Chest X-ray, AP view. Patient: 62 years old, sex F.
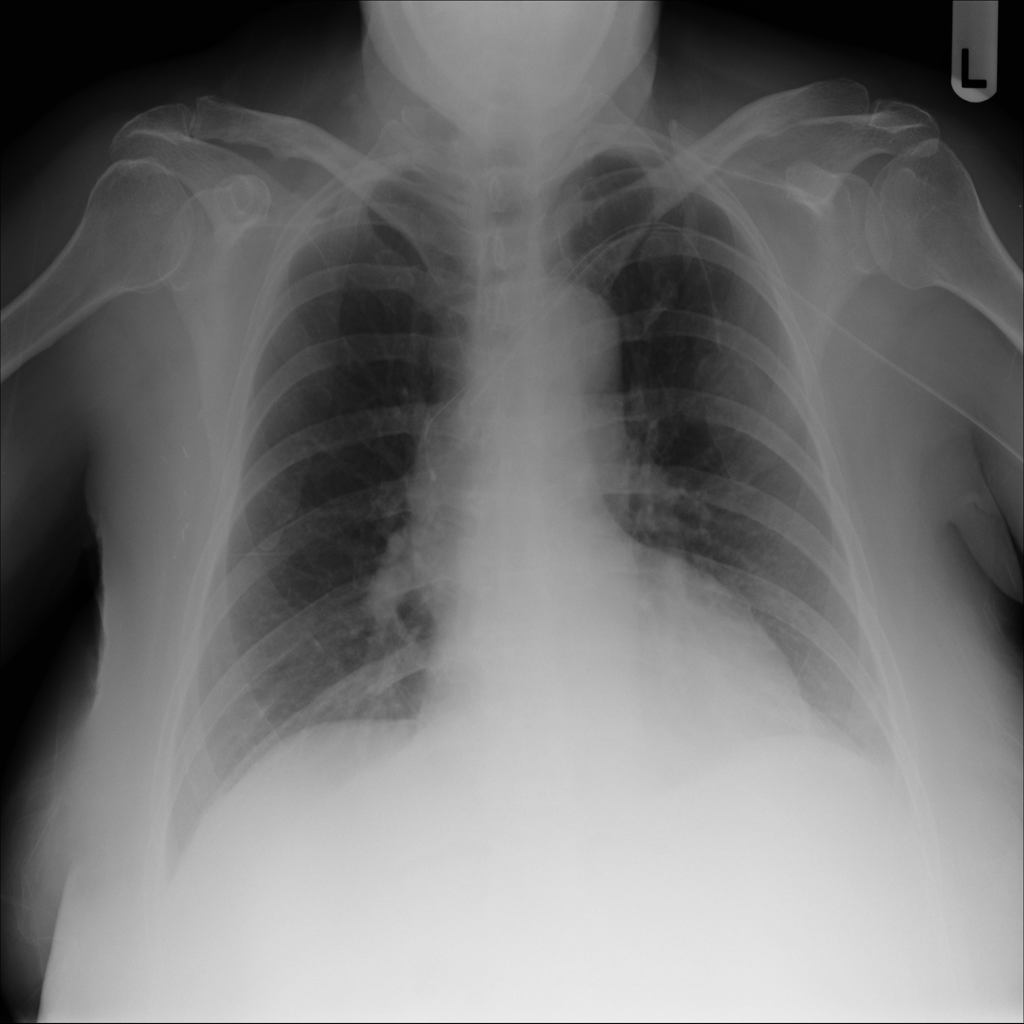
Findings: No Finding